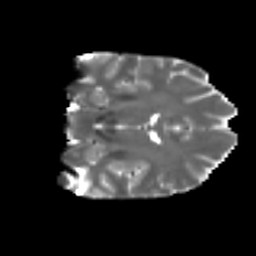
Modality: T2w
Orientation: coronal
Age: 33
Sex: female
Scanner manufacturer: ge
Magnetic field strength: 3 T
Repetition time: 7.8 s
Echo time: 0.0606 s